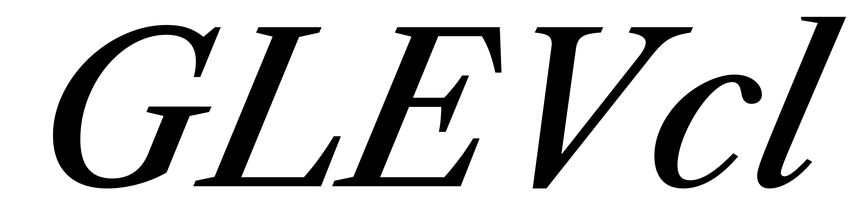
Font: LibreCaslonText-Italic_Medium_Italic